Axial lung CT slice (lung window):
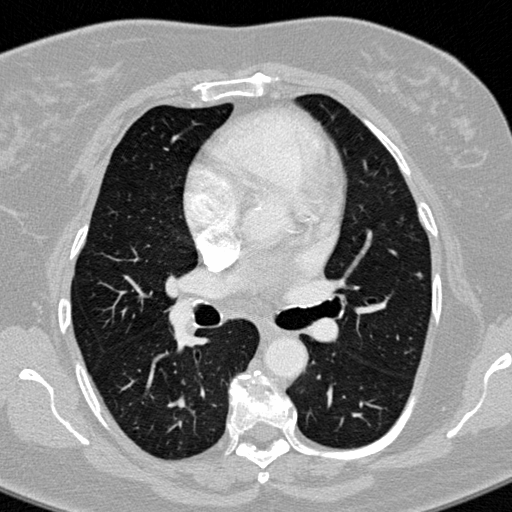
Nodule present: no